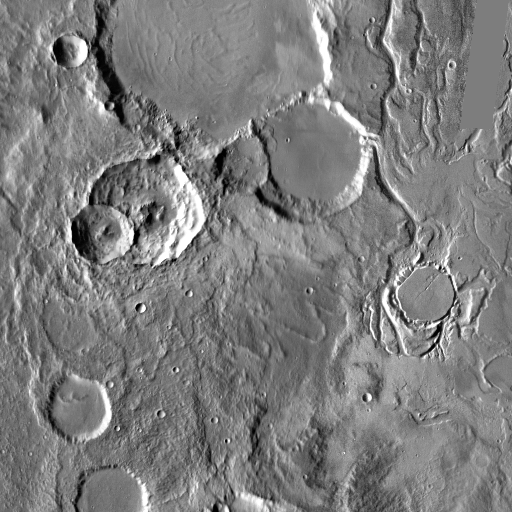
Crater classes present: Background, Other, Layered, Buried